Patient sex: M
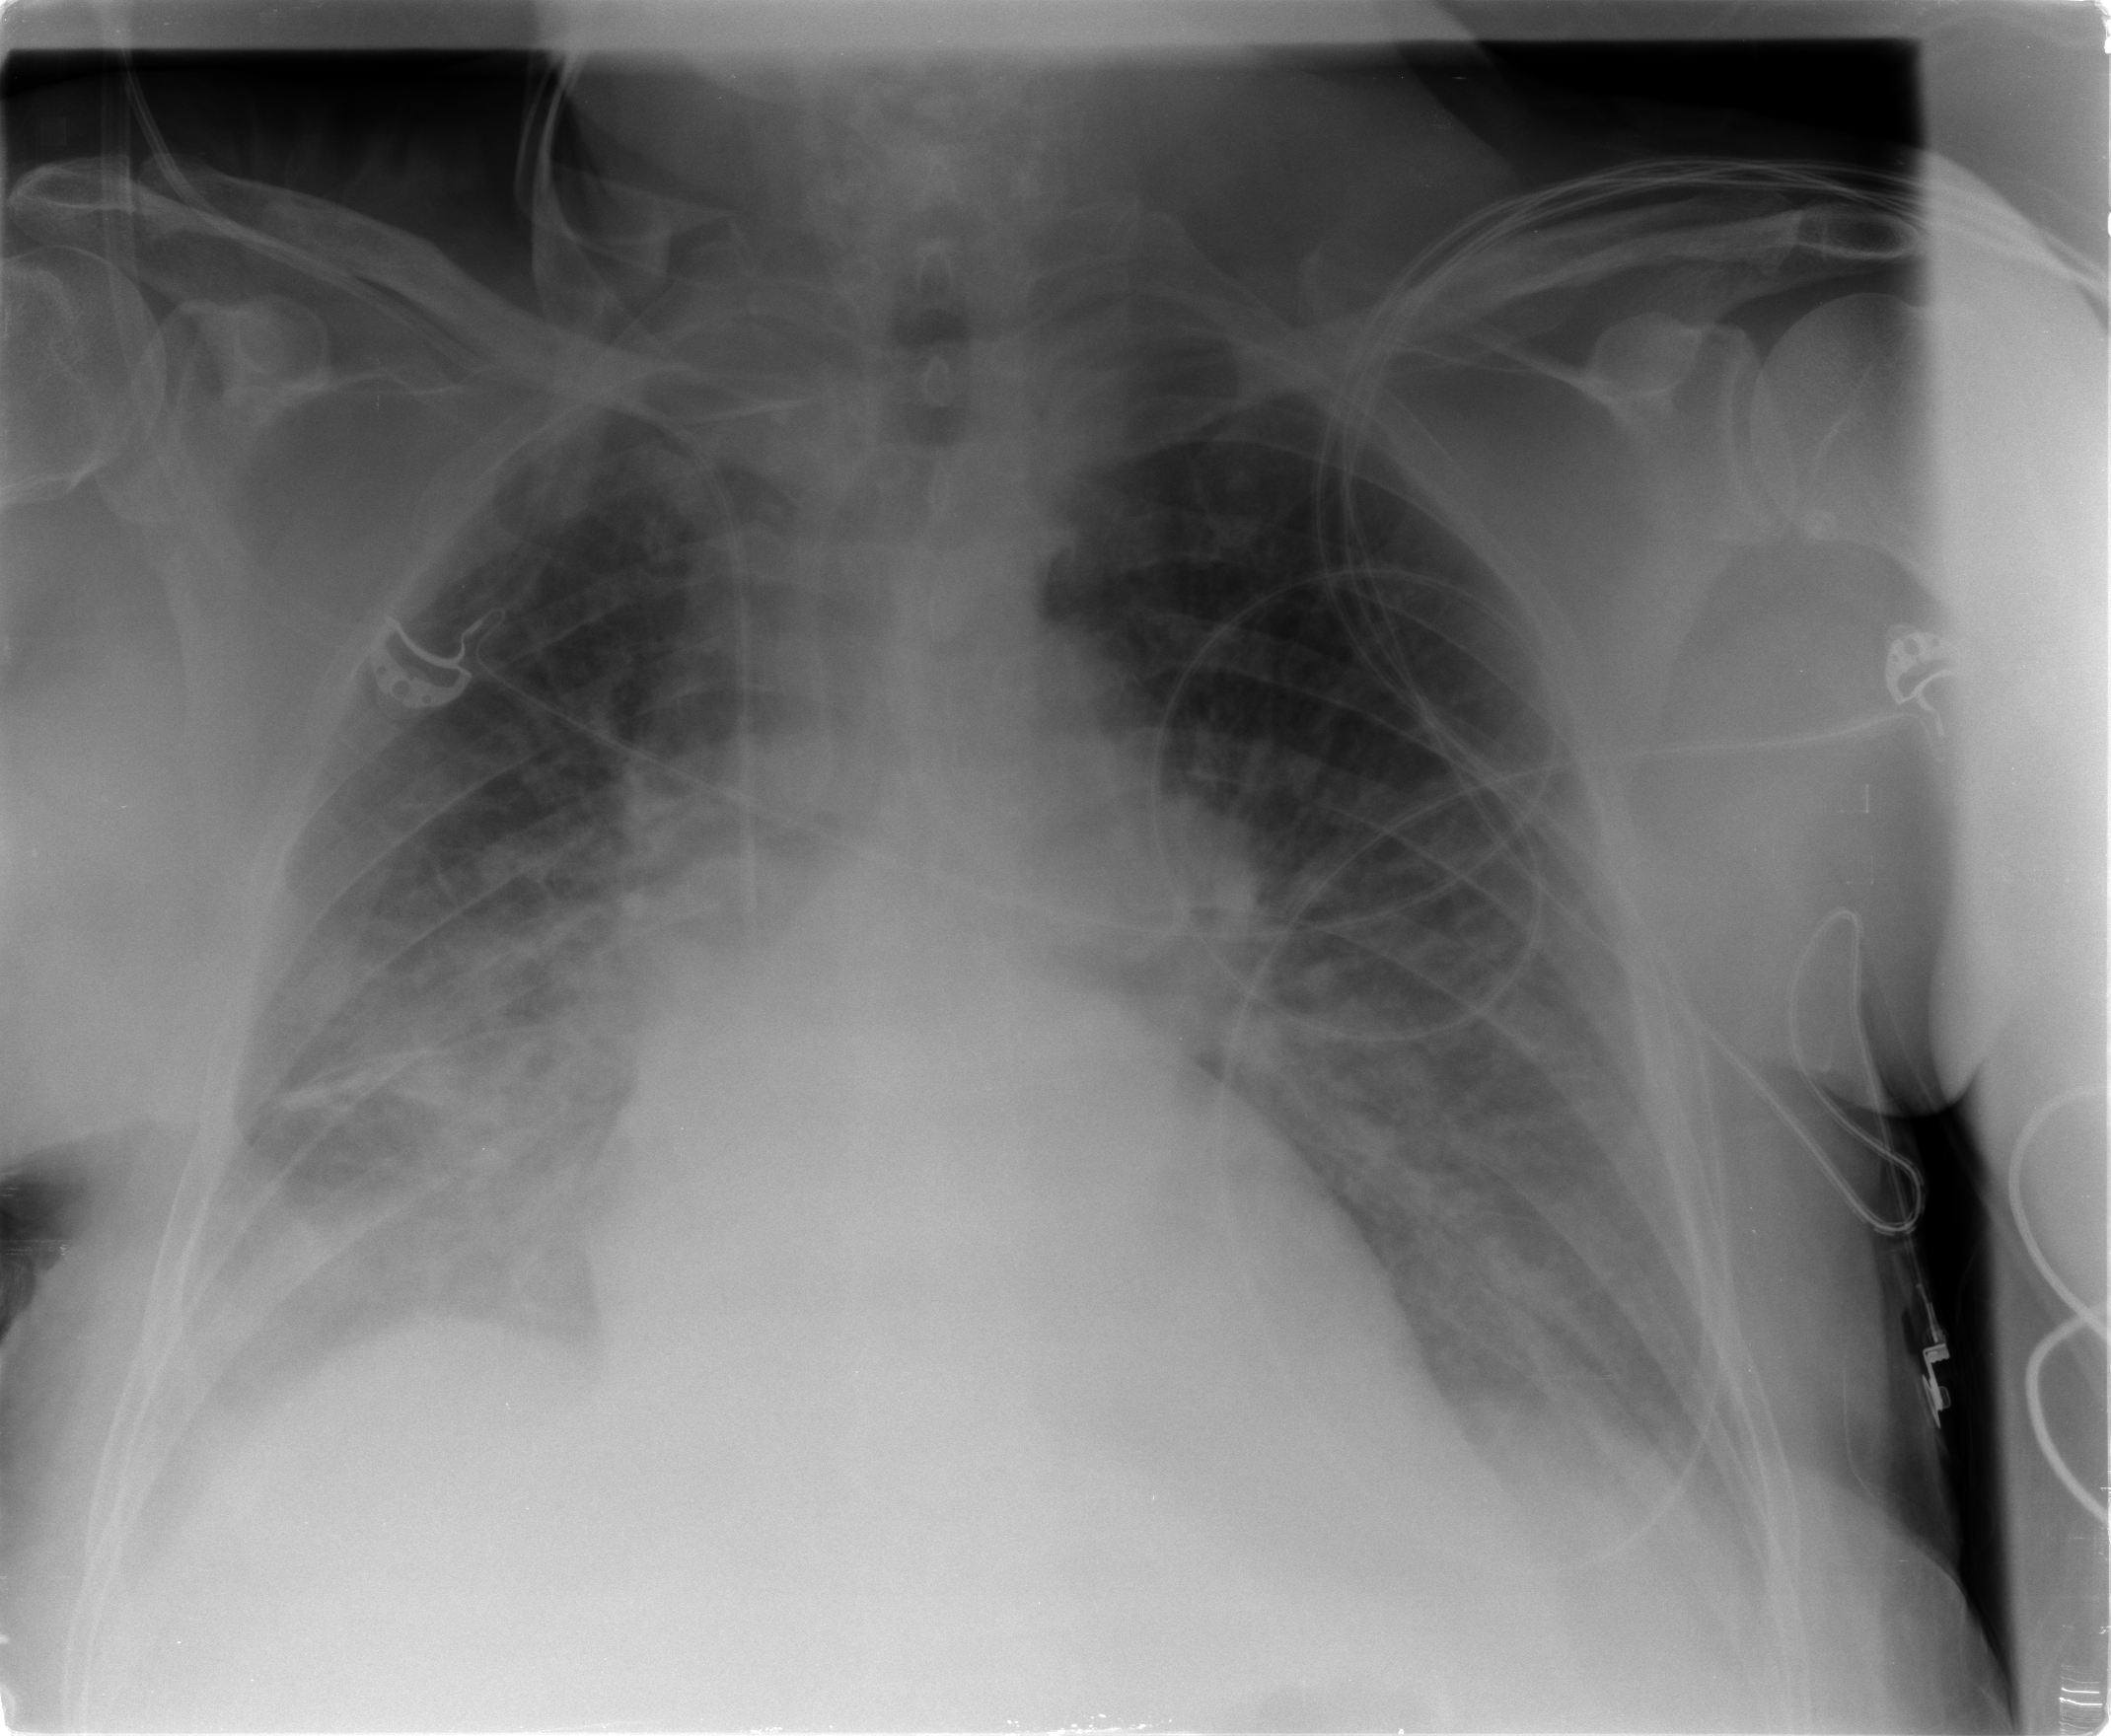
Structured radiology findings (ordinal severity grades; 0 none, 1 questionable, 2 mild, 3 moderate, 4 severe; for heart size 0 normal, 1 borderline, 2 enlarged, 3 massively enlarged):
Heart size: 2
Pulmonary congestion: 1
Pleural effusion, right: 2
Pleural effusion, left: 2
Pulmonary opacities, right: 1
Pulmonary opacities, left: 0
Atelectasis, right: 3
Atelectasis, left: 2